Question: It's for a pacman game and it works perfectly when I import it from my computer. But when I try to take it from an URL, my game starts lagging and the image doesn't show.
'''
URL url = new URL("https://www.dropbox.com/s/xpc49t8xpqt8dir/pacman%20down.jpg");
image = ImageIO.read(url);
G.drawImage(image, x, y, 20,20,null);
'''
## Image

( <URL>
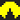
Answer: I think that it may lag because the program downloads the image each time you draw it with your 'Graphics' object. You should use a cache system for your image or download it once for all the program execution.